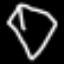
Label: diamond